Question: I want to make my application to calculate a discount price. This is how I find my discount price, but I have a little problem (logic problem):
'''
private void UpdateDiscount(object sender, EventArgs e)
{
decimal actualPrice = 0;
decimal discount = 0;
int calculateDiscount = 0;
int totalDiscount = 0;
int afterDiscount = 0;
int totalAfterDiscount = 0;
int total = 0;
if (numericTextBox1.TextLength == 6)
{
this.numericUpDown2.Enabled = true;
discount = Convert.ToInt32(this.numericUpDown2.Value);
calculateDiscount = Convert.ToInt32(discount / 100);
totalDiscount = calculateDiscount;
if (!string.IsNullOrEmpty(this.numericTextBox3.Text.ToString()))
{
actualPrice = Convert.ToDecimal(this.numericTextBox3.Text);
}
else
{
numericTextBox3.Text = "";
}
afterDiscount = Convert.ToInt32(actualPrice * totalDiscount);
totalAfterDiscount = Convert.ToInt32(actualPrice);
total = Convert.ToInt32(totalAfterDiscount - afterDiscount);
if (numericUpDown2.Value > 0)
{
this.numericTextBox6.Text = total.ToString();
}
}
else if (numericTextBox1.TextLength != 6)
{
this.numericUpDown2.Enabled = false;
this.numericUpDown2.Value = 0;
this.numericTextBox6.Text = "";
}
else
{
actualPrice = 0;
discount = 0;
calculateDiscount = 0;
totalDiscount = 0;
afterDiscount = 0;
totalAfterDiscount = 0;
total = 0;
MessageBox.Show("There is no data based on your selection", "Error");
}
}
'''
This is the result, the total after discount still same with the total price, even though I already give it discount value.

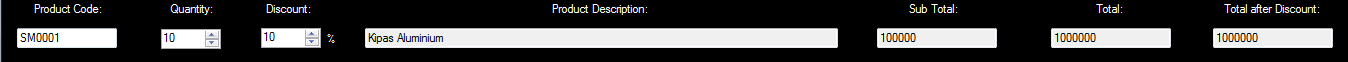
Answer: I suspect the problem is mostly due to the fact that you're using integers for everything. In particular, these two lines:
'''
discount = Convert.ToInt32(this.numericUpDown2.Value);
calculateDiscount = Convert.ToInt32(discount / 100);
'''
When you use 10 for "10%" as the discount, the second line there is actually resulting in a zero. This is because you are doing integer mathematics: integers can only be whole numbers, and when they have a number that is not whole they truncate it. In this case, discount / 100 in your example would be 0.1, which would get truncated to zero.
Instead of using int, I recommend using decimal for all financial transactions. I would replace most of your integer variable types throughout that function with decimal.